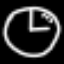
Label: clock